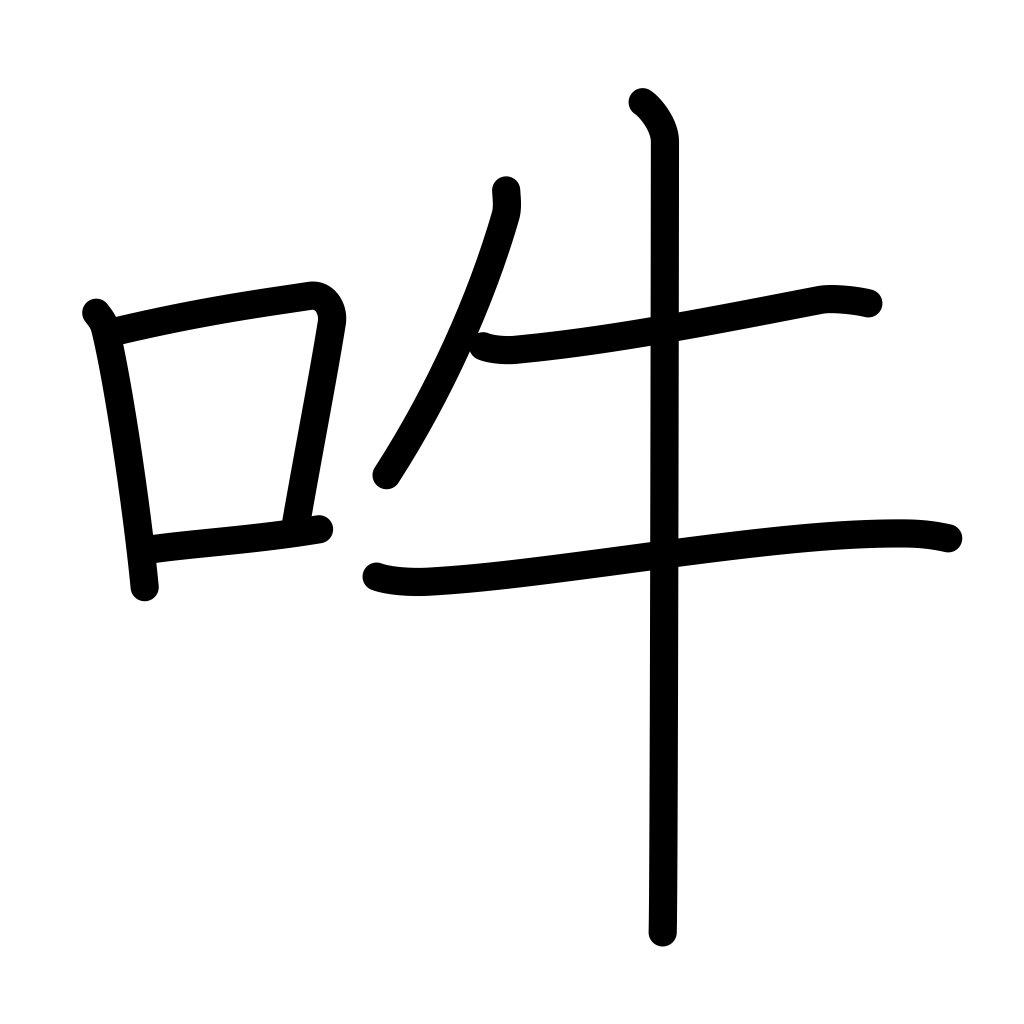
Meaning: bark, growl